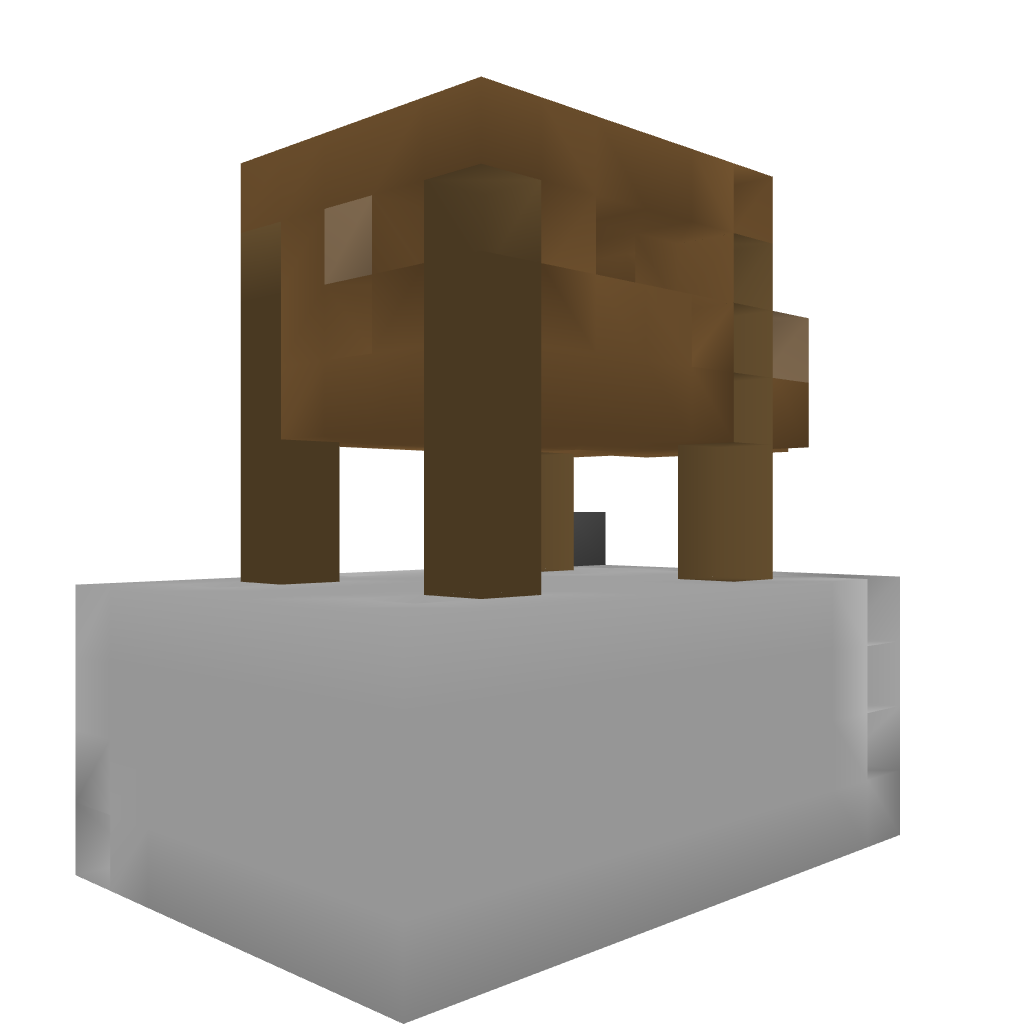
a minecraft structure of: Witchhouse